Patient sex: F
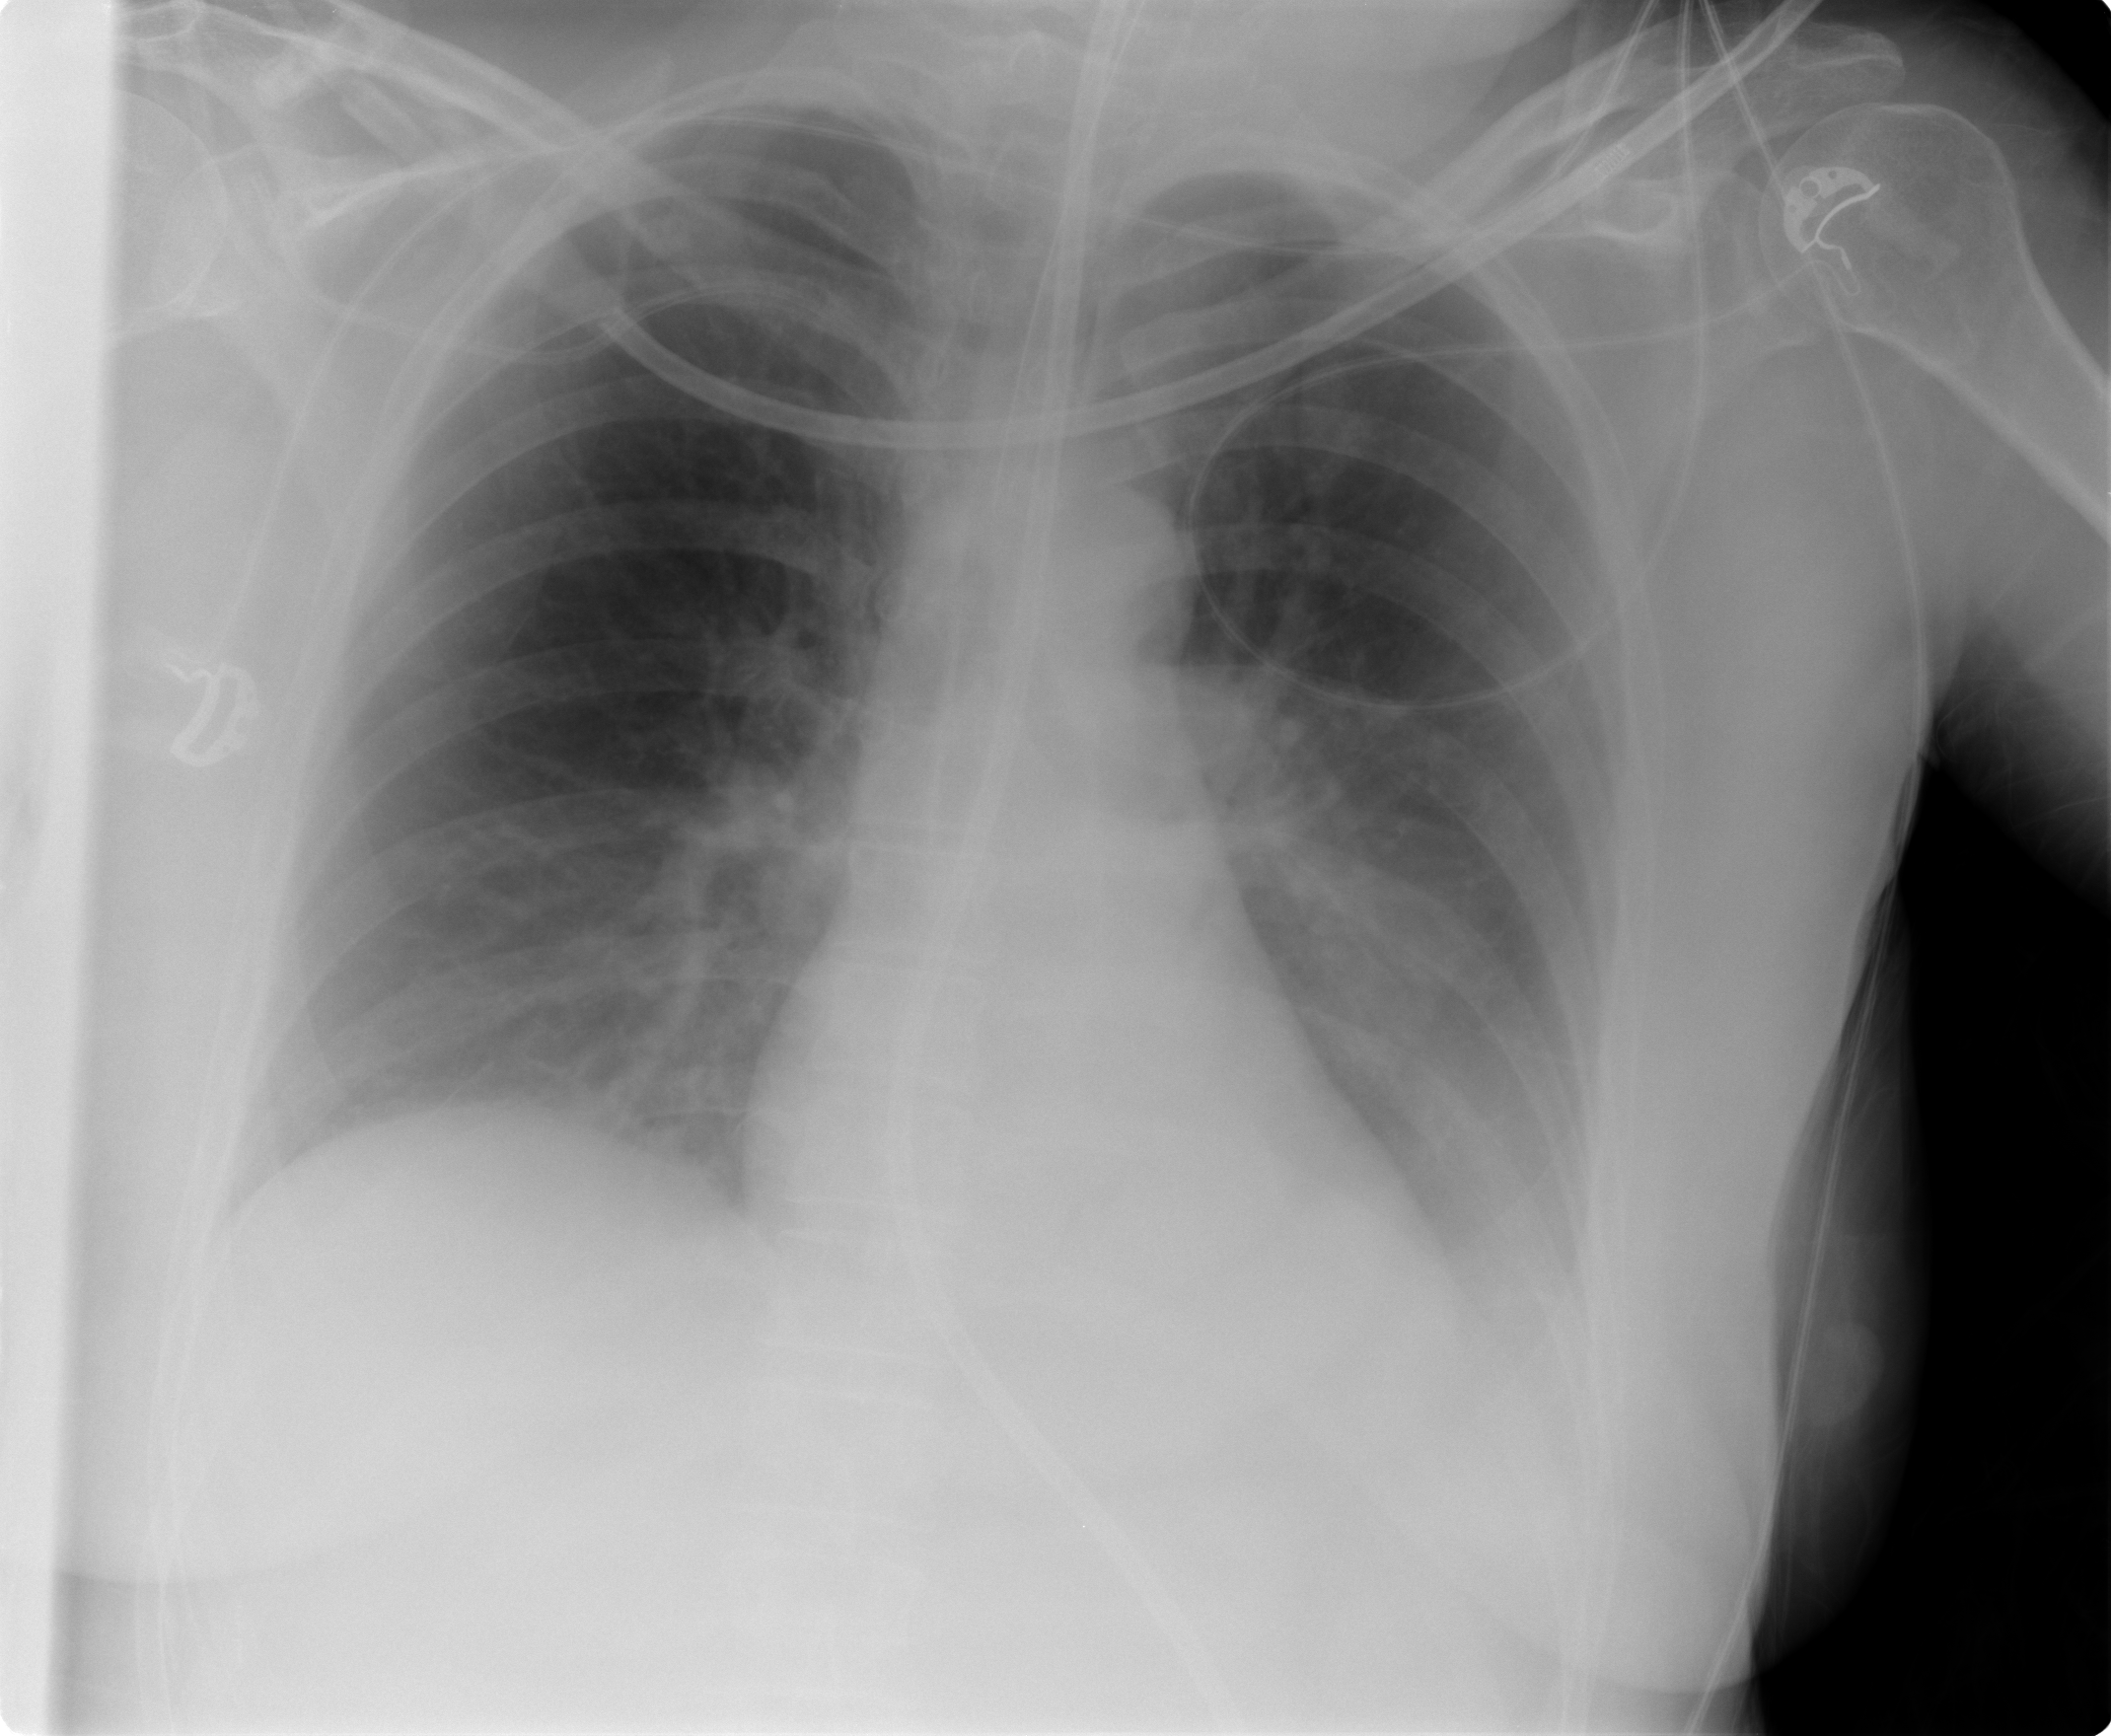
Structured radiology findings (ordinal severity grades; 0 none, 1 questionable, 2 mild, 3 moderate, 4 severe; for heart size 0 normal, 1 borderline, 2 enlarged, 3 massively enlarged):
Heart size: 0
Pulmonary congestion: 0
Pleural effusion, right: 0
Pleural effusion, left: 2
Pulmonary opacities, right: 0
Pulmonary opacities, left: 0
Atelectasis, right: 0
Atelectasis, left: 2